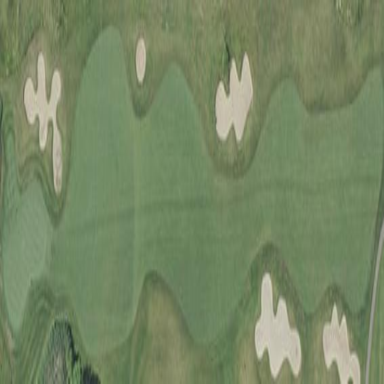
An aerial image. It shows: Grassy area designated as golf fairway.